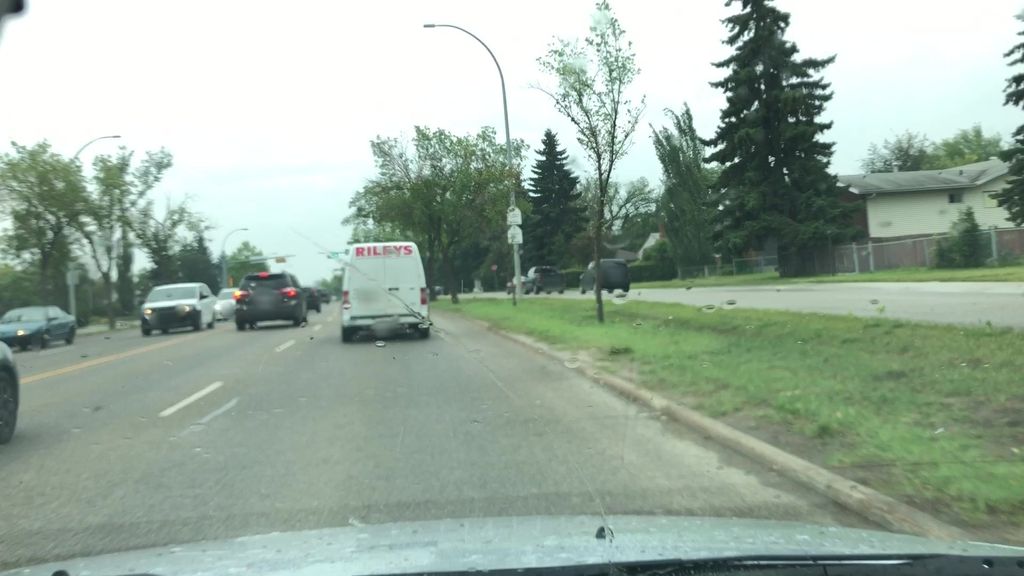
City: edmonton